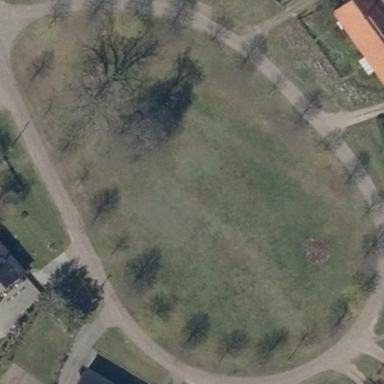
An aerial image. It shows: Village green area.